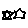
Label: star